Field crop: maize
Growth stage: 2
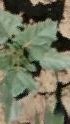
Species: datura